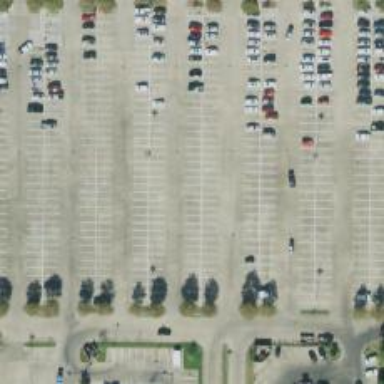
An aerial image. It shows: Parking space is available.